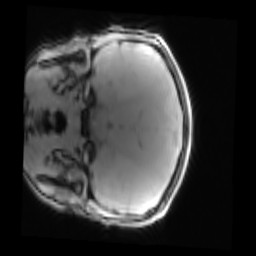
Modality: PDw
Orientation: coronal
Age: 17
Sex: female
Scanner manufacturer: siemens
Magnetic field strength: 3 T
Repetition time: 0.25 s
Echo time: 0.00103 s